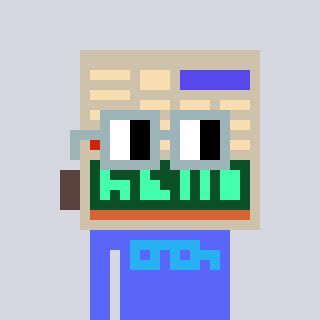
a pixel art character with square dark gray glasses, a calculator-shaped head and a purple-colored body on a cool background